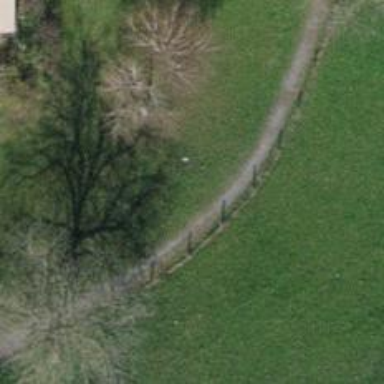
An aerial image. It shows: Unpaved footway.